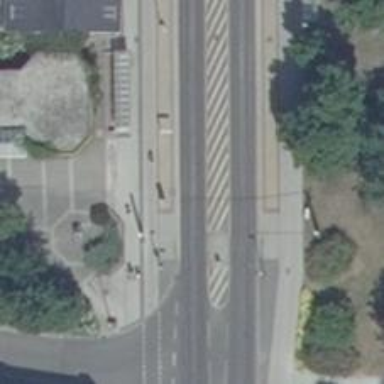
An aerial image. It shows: Tram stop.